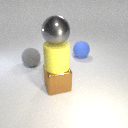
large brown metal cube below large gray metal sphere